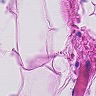
Metastatic tissue present: no